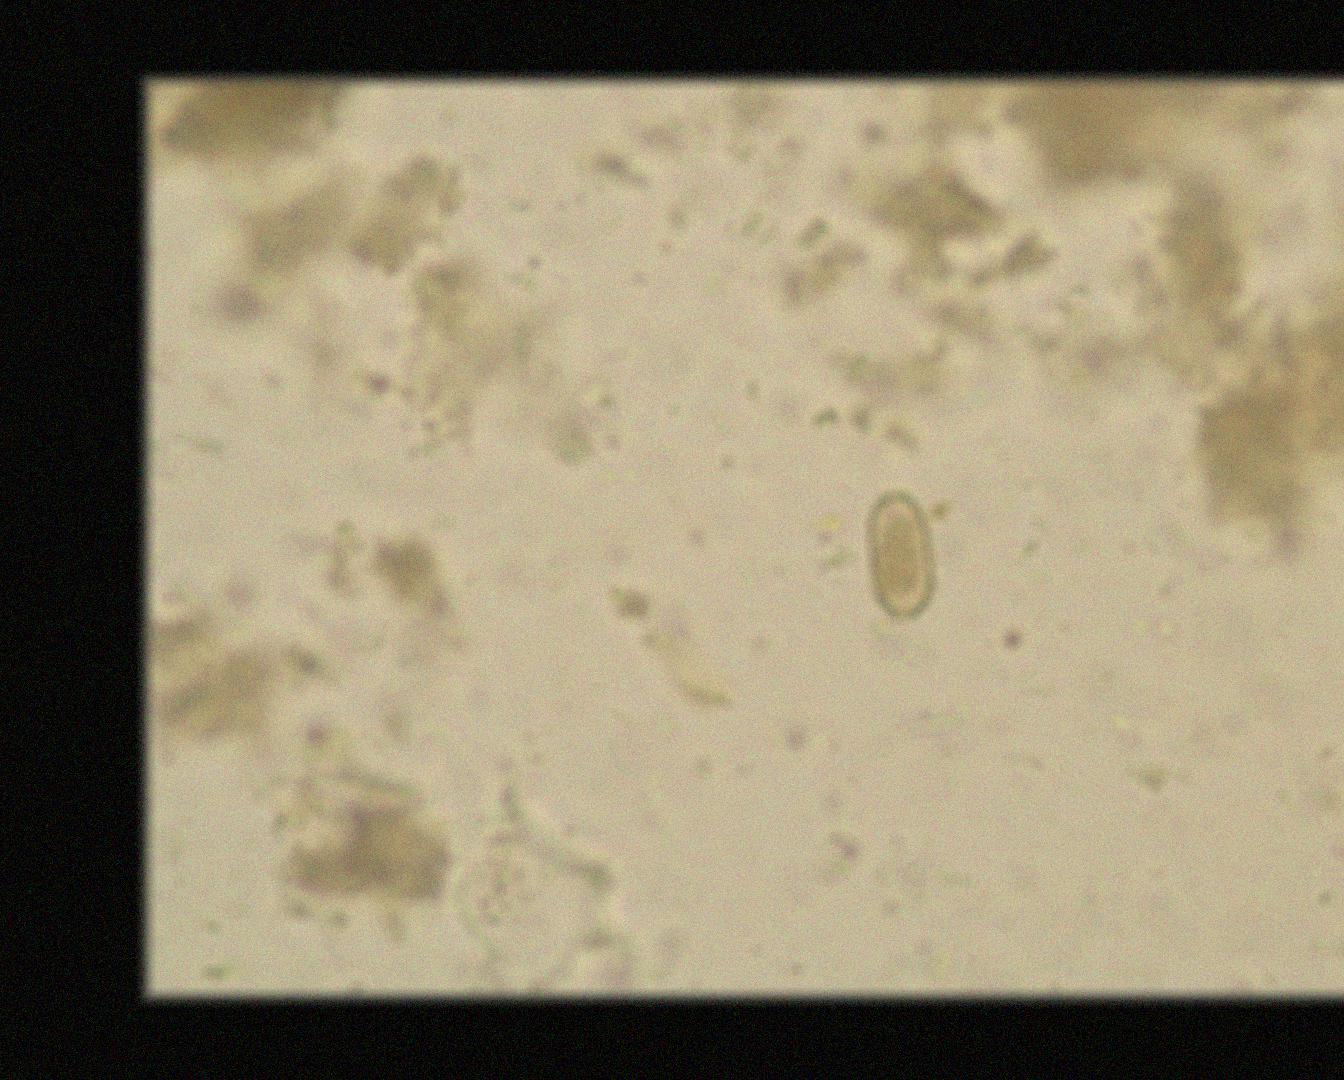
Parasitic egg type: Capillaria philippinensis